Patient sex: M
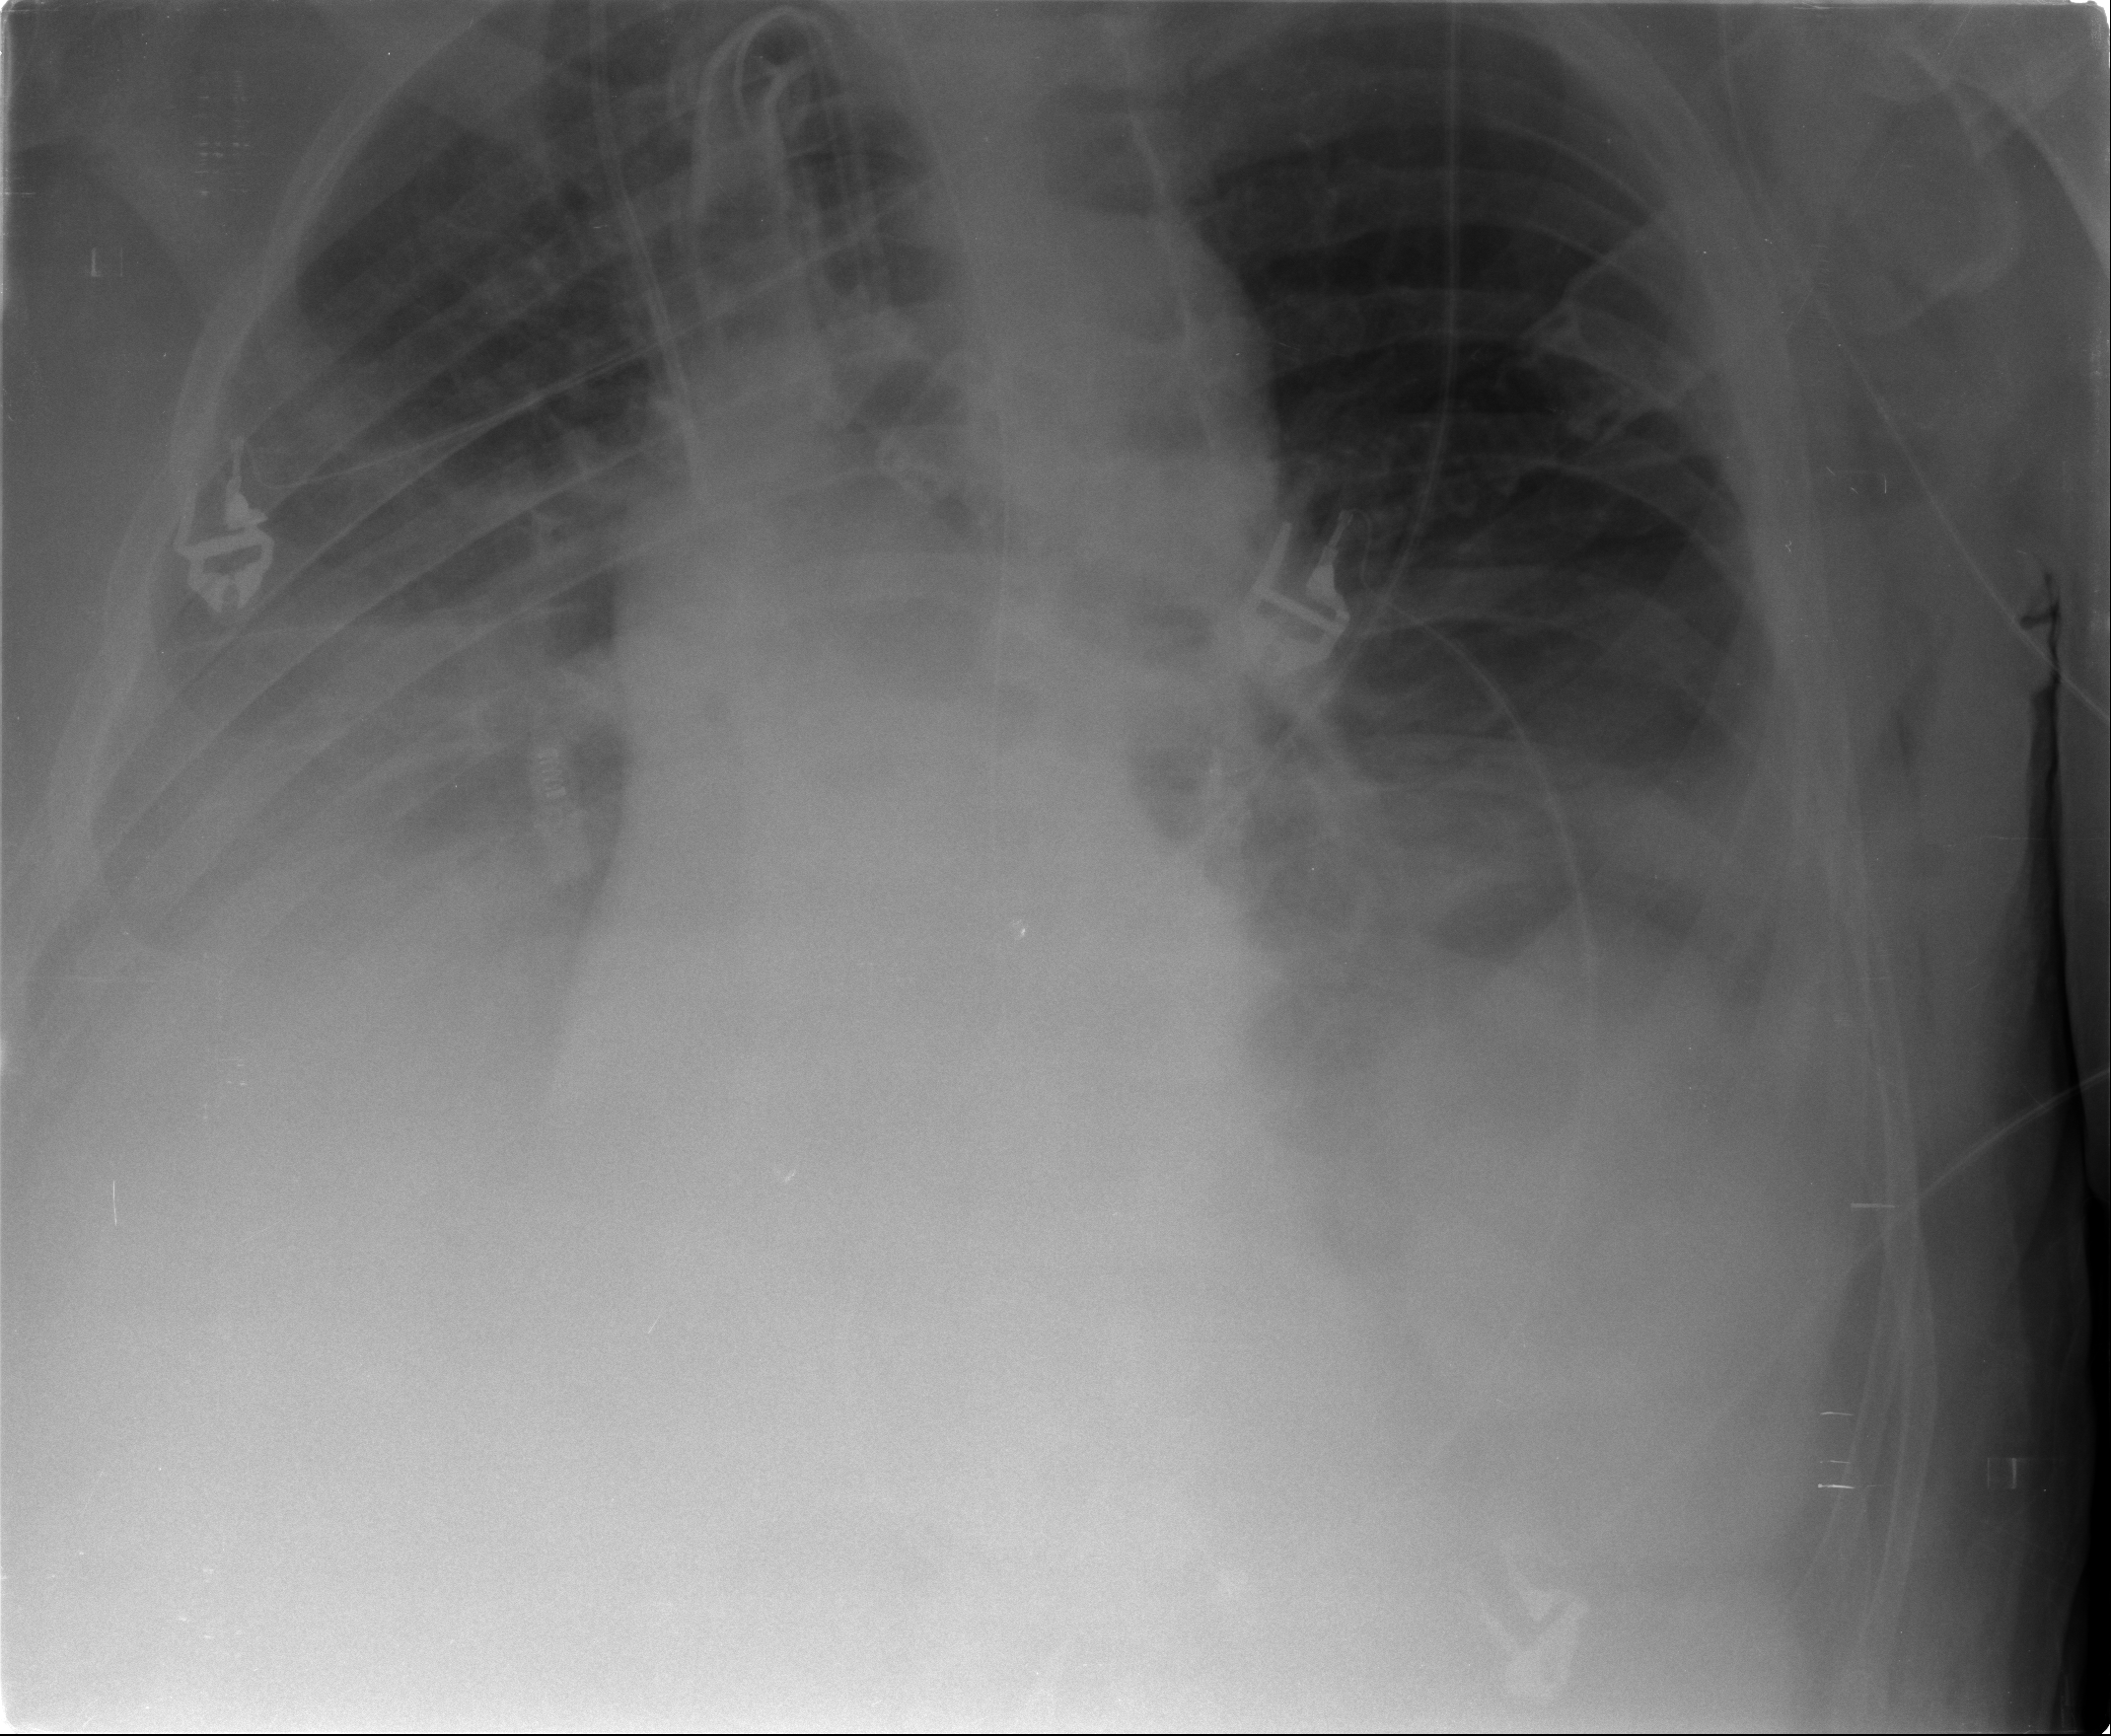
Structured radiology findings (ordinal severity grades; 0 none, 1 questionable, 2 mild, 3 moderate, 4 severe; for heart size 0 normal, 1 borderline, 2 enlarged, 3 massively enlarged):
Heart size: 0
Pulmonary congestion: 1
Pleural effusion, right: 3
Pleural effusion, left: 3
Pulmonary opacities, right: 2
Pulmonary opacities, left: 2
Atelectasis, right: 3
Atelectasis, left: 3